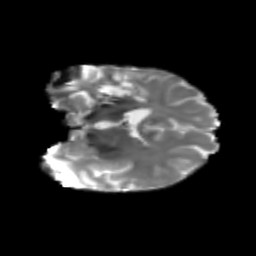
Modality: T2w
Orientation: coronal
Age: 42
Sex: male
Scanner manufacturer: siemens
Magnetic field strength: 3 T
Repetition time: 3.839 s
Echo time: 0.071 s